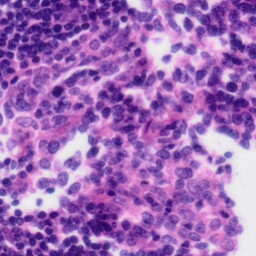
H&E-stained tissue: Tonsil